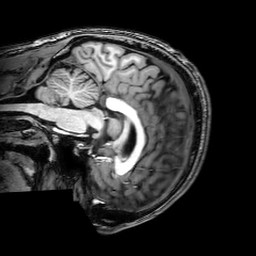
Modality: T1w
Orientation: sagittal
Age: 22
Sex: male
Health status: healthy
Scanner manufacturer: philips
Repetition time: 0.00818 s
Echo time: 0.00375 s